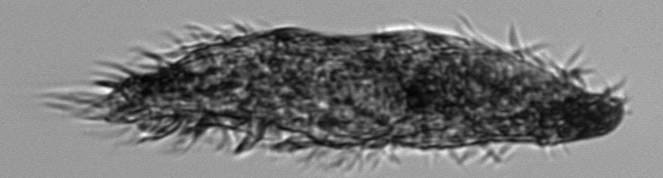
Label: Euplotes_morphotype1